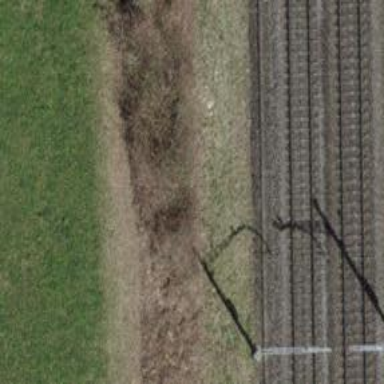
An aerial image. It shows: Hedge acting as barrier.